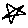
Label: star